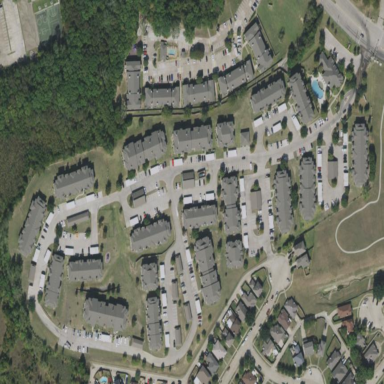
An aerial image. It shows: Residential area with apartments.